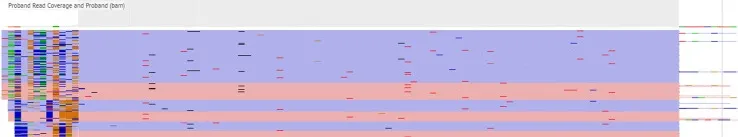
Representative graphical output of next-generation sequencing analysis using Oncomine Focus Assay showing TPM4-NTRK1 rearrangement in the liver metastasis.
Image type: chart (chart)